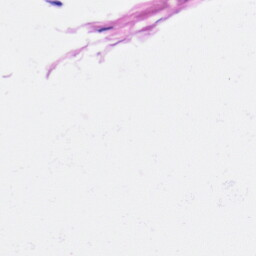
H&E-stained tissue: Heart